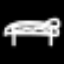
Label: bed